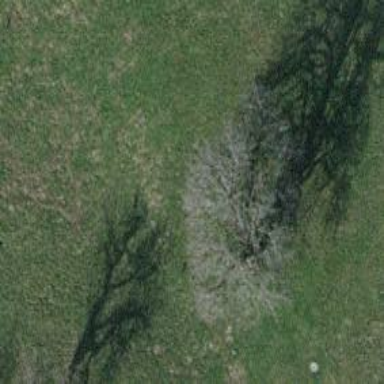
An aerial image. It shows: Single tag "natural: tree."